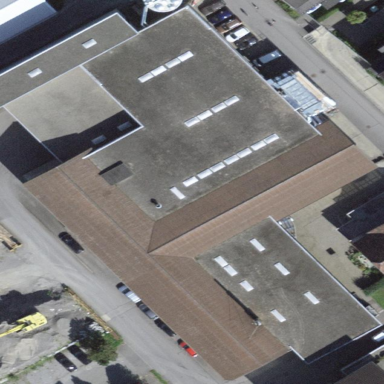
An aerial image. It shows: Industrial building.